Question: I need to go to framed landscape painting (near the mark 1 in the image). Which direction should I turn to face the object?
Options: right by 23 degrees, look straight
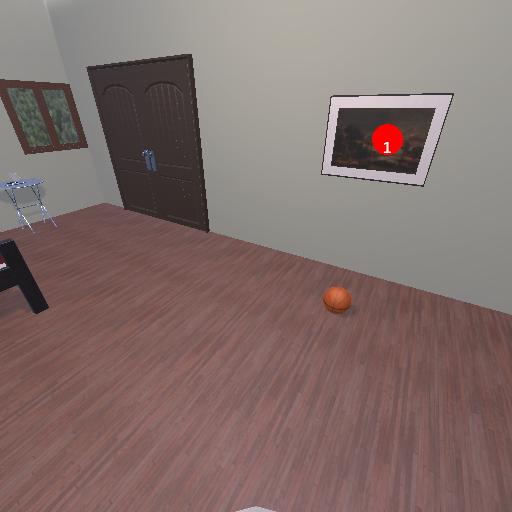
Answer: right by 23 degrees